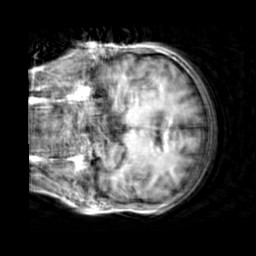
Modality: T1w
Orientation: coronal
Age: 19
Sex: female
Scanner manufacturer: siemens
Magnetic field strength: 3 T
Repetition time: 2.3 s
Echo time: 0.00303 s